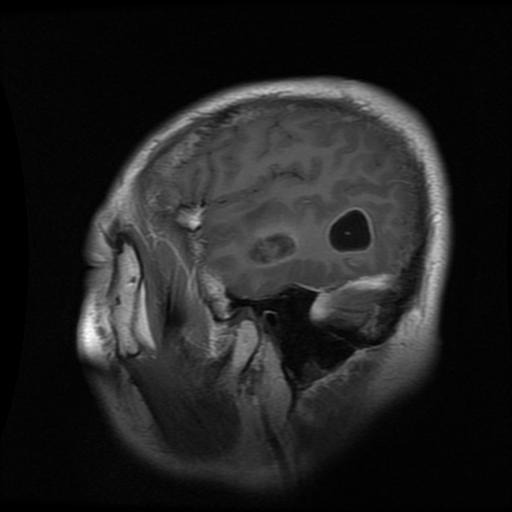
Label: glioma